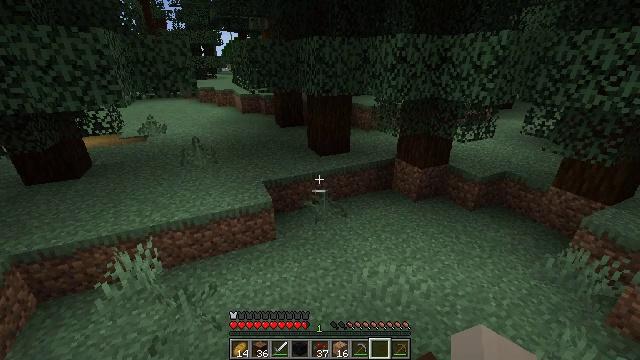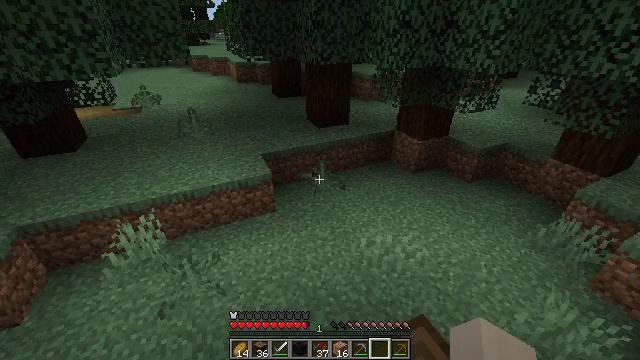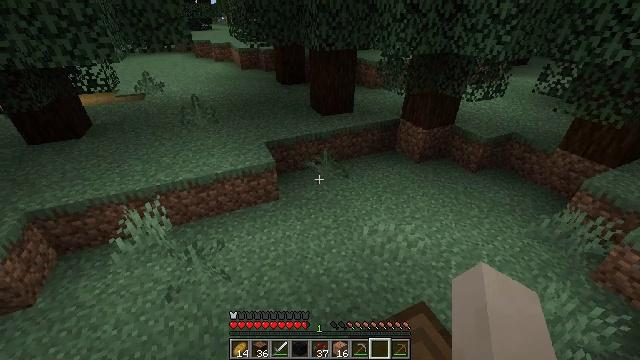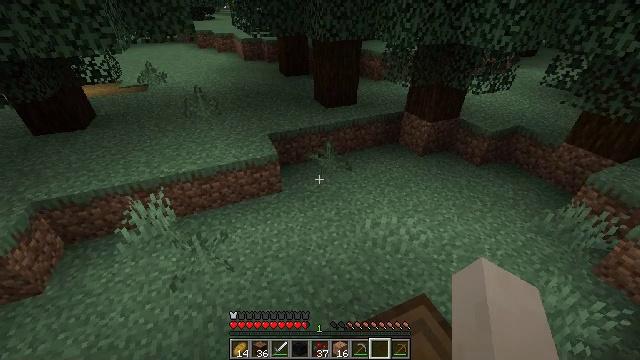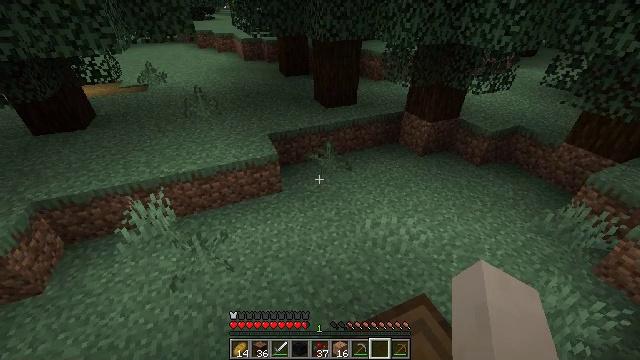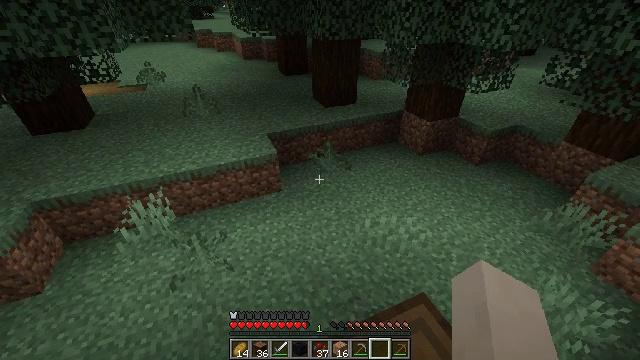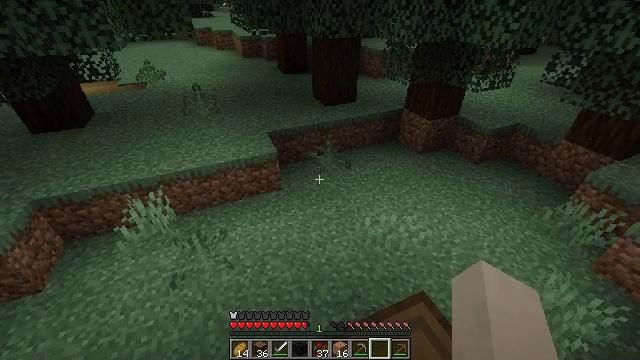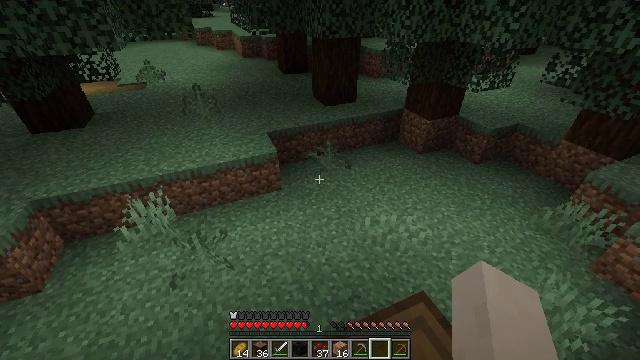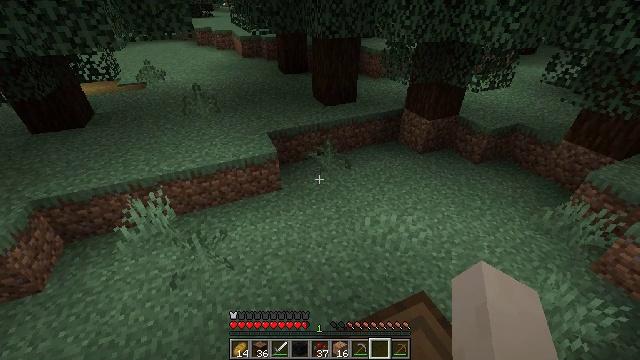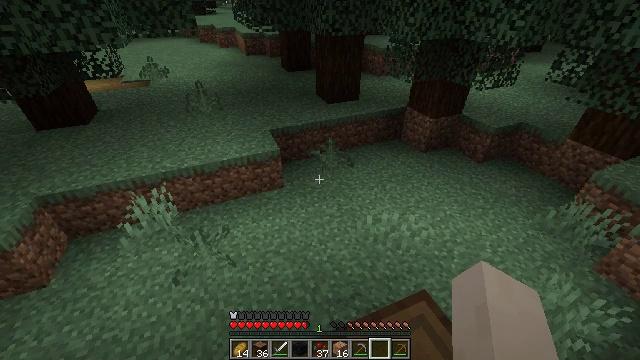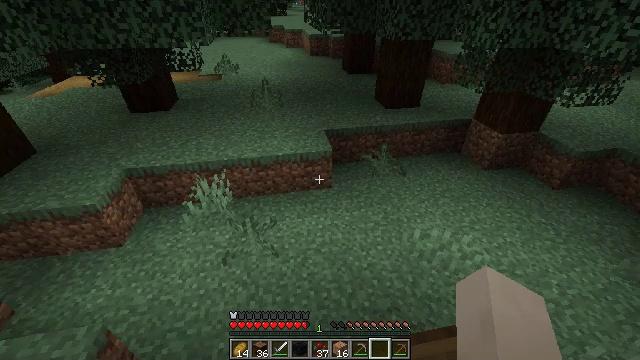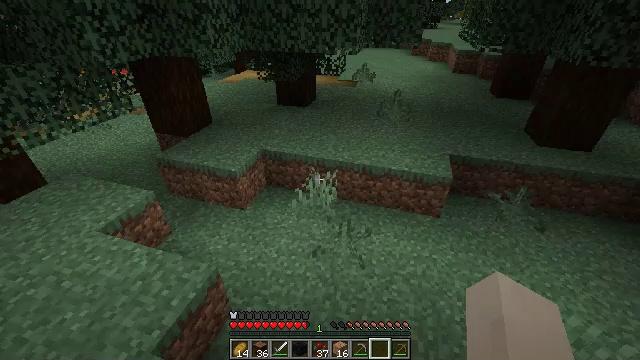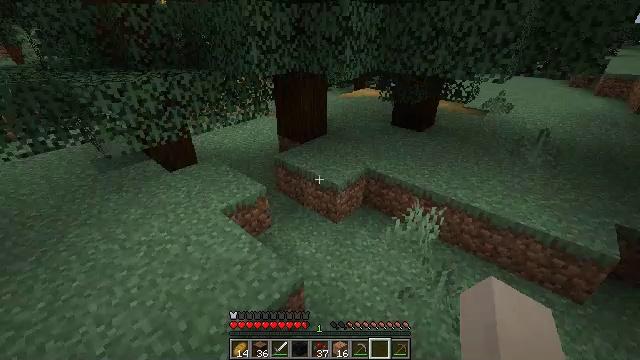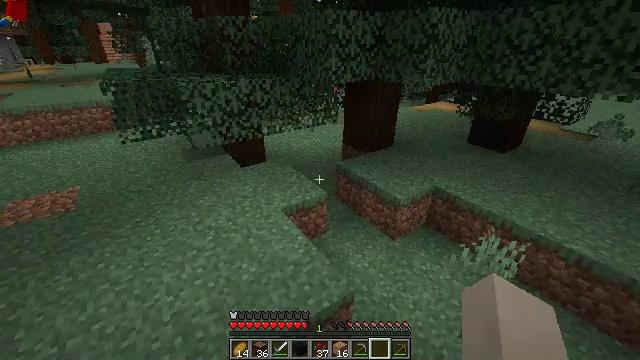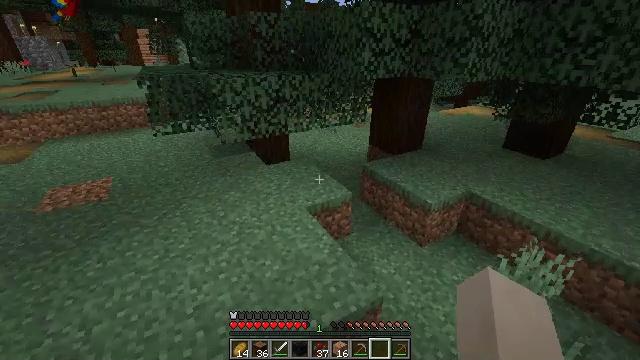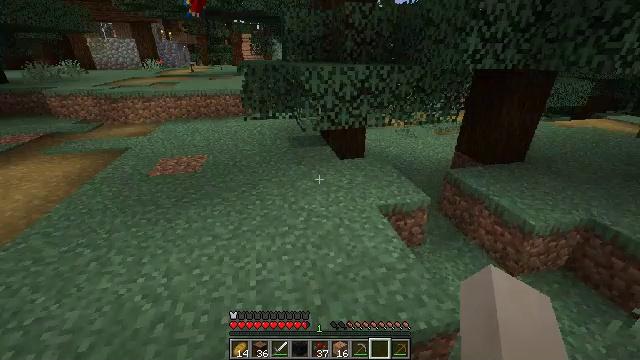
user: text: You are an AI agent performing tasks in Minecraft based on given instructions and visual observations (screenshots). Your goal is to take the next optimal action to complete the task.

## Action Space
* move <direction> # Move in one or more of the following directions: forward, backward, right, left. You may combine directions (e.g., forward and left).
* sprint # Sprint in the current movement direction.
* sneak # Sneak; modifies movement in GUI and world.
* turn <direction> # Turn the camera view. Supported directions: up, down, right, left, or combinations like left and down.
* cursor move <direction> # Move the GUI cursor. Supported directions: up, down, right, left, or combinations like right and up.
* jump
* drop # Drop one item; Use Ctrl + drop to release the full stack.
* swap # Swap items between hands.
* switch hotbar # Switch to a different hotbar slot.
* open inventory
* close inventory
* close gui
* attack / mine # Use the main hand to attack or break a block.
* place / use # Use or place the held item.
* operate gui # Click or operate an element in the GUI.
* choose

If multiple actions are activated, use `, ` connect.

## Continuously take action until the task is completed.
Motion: motion action
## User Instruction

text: Collect cobblestone blocks for construction.
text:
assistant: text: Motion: turn down
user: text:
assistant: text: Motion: turn down
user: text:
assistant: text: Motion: turn down
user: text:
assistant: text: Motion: no_op
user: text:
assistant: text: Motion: no_op
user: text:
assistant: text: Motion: no_op
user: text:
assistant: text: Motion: no_op
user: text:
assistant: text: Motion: no_op
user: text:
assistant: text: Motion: no_op
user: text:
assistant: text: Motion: move left, turn left
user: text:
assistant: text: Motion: move forward and move left, turn left and up
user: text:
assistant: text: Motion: move forward and move left, turn left and up
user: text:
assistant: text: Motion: move left, turn left and up
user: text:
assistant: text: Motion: move forward and move left, turn left
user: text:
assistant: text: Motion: move forward and move left, turn left
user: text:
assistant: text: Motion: move forward and move left, turn left
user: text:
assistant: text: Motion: move forward and move left, turn left
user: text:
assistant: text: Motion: move forward and move left, turn left and up
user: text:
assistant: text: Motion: move forward and move left, turn right and up
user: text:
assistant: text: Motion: move forward and move left
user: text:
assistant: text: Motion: move forward and move left
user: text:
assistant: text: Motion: move forward and move left
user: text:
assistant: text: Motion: move forward and move left, turn right and up, open inventory
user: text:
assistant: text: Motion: move forward, open inventory
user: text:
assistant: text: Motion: move forward, cursor move right, open inventory
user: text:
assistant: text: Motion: cursor move right
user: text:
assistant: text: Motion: no_op
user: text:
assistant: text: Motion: cursor move down
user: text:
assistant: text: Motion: cursor move left and down
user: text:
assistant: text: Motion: cursor move left and down